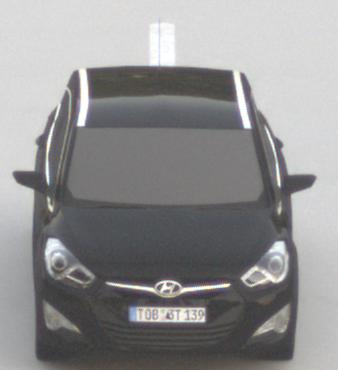
Make: Hyundai
Model: i40 Kombi 1.6 GDI
Detailed model: i40 (VF) Kombi
Model produced from: 2012/08
Model produced until: 2013/09
Doors: 5
Color: black
Road condition: dry road
Daytime: sunrise or sunset
Contrast: low contrast